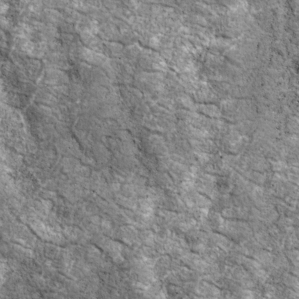
Label: non_frost